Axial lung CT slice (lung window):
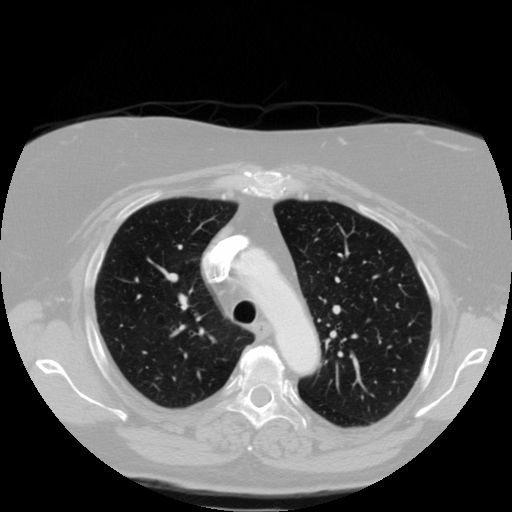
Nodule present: no